Question: What is the reading of the measurement in the image?
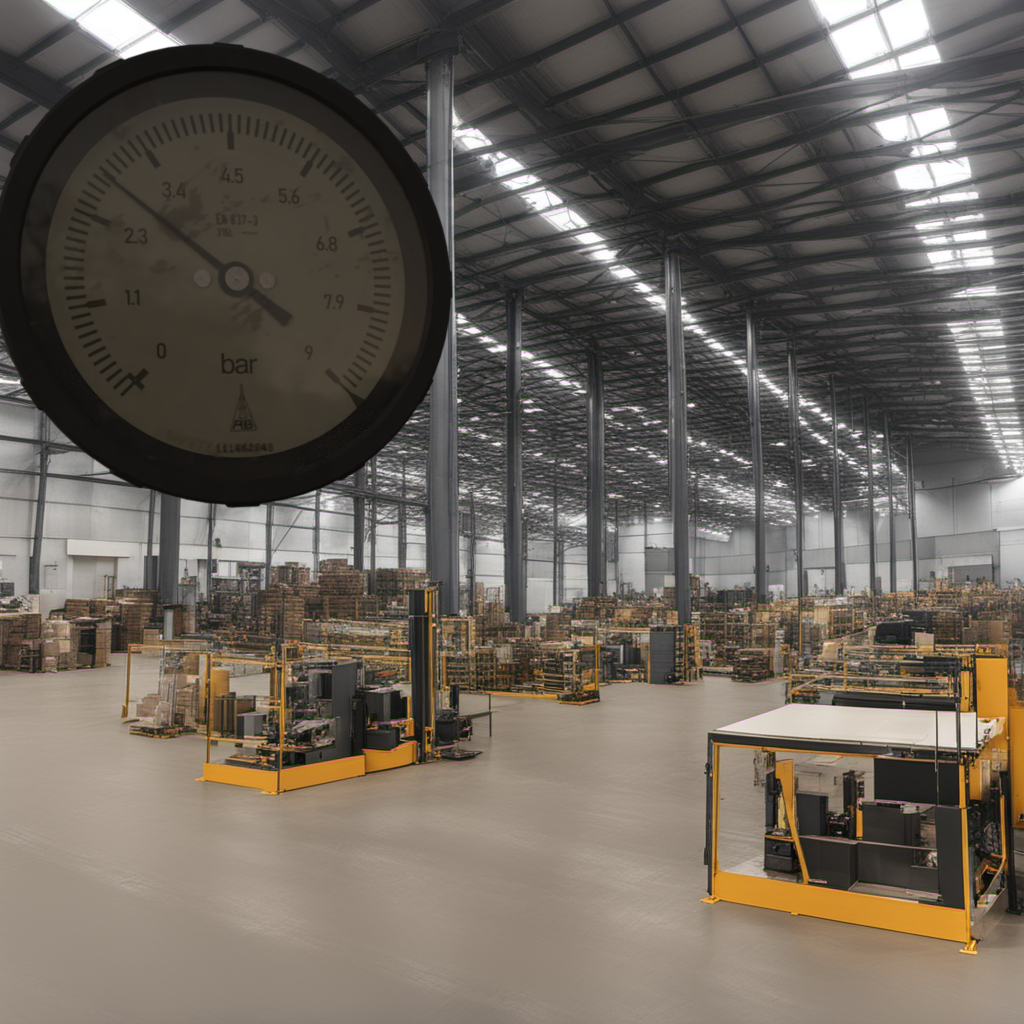
Answer: The result is 2.8
Question: What is the value range of this measurement?
Answer: The range is from 0 to 9
Question: What is the minimum and maximum value of this measurement?
Answer: The minimum value is 0 and the maximum value is 9